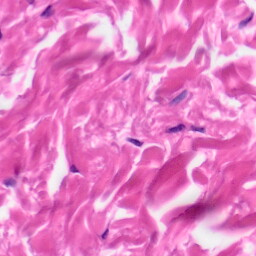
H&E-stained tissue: Skin